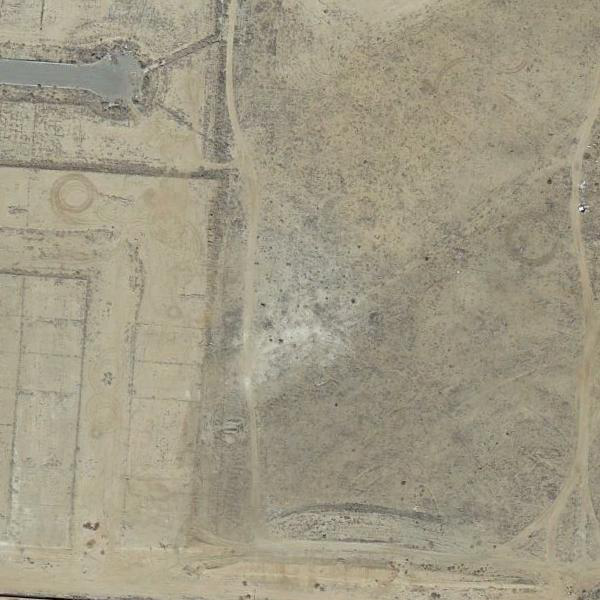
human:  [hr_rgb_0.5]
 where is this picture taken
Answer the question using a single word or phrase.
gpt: bare land